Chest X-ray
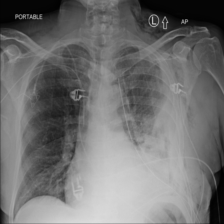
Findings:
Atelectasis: negative
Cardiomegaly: negative
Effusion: negative
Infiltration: positive
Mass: negative
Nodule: negative
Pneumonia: negative
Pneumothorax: negative
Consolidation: negative
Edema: negative
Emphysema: positive
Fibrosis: negative
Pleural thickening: positive
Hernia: negative